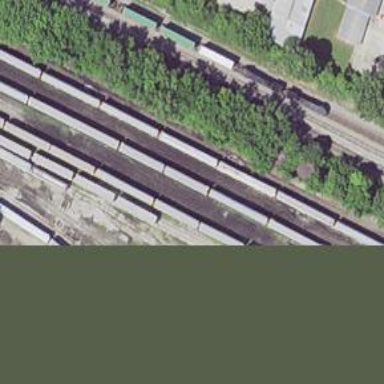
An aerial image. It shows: Rail spur service.